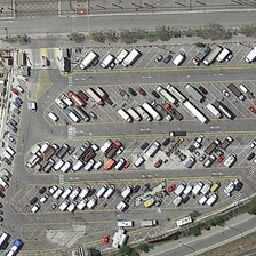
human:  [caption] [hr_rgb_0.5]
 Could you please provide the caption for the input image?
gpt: The triangle area of the parking lot.

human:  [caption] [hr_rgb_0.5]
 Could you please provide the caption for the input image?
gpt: a triangular area of the parking lot.

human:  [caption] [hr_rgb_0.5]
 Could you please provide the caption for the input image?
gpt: The triangle area of the parking lot.

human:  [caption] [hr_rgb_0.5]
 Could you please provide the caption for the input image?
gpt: Some buses, cars, etc.

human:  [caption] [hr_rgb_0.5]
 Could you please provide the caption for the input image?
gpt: The triangle area of the parking lot.